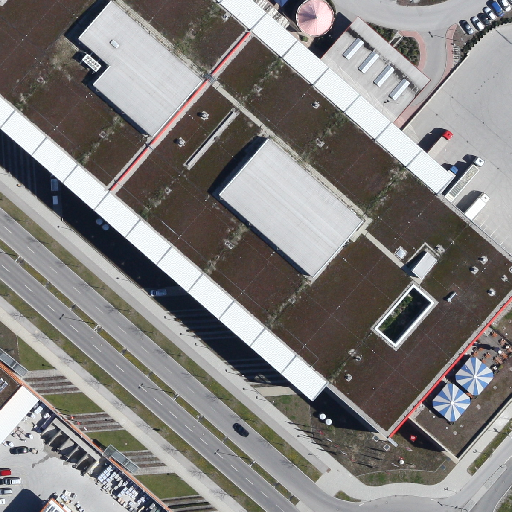
Referring expression: vehicle